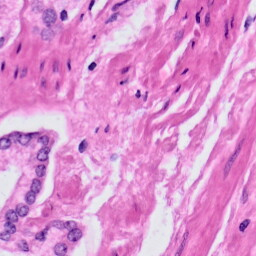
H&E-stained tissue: Prostate